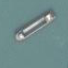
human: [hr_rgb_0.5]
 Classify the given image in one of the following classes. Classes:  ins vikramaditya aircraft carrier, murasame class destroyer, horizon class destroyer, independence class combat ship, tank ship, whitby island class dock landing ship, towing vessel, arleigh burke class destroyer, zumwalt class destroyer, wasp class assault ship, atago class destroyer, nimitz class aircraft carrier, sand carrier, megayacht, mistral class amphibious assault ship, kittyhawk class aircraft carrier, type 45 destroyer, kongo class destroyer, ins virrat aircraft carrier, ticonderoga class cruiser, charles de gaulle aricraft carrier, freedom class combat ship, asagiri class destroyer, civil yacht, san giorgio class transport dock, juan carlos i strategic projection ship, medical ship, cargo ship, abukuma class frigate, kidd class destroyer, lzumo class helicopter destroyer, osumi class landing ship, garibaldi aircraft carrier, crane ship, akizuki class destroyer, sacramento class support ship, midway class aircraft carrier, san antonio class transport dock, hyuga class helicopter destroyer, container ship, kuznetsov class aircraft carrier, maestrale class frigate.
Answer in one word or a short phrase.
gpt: Sand carrier